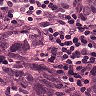
Metastatic tissue present: yes